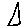
Label: triangle